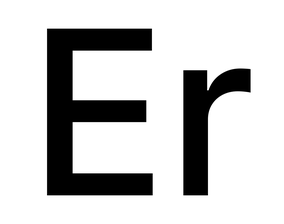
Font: Inter_Medium